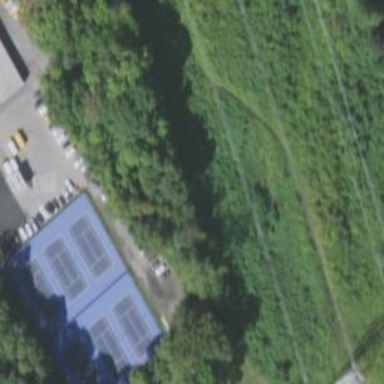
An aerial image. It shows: Tennis court in leisure pitch.